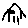
Label: house